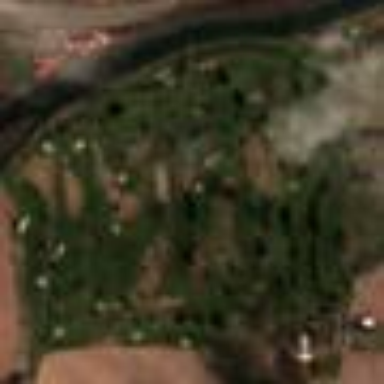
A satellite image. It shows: Golf course.